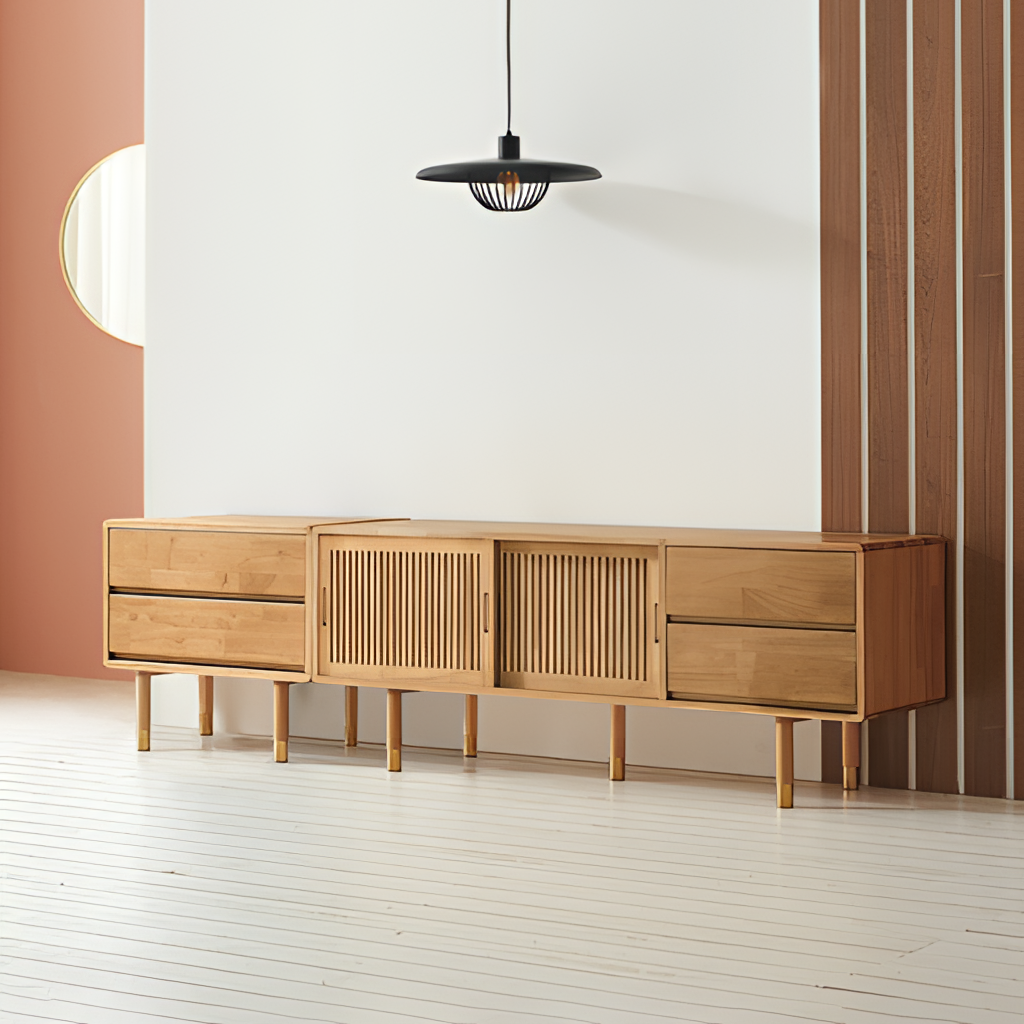
living room, light brown wood sideboard, wood flooring, with plank pattern, minimalist, paint wallpaper, with vertical two tone pattern